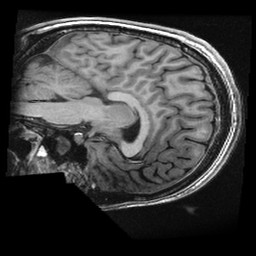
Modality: T1w
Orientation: sagittal
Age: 23
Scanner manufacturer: ge
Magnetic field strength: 3 T
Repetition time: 0.008312 s
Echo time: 0.003116 s